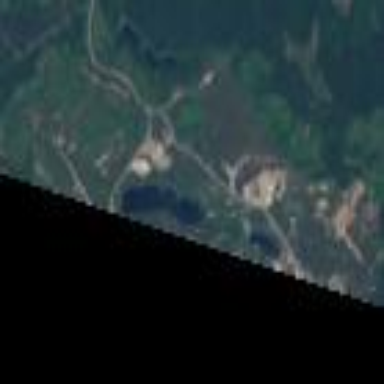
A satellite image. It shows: Quarry area.